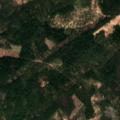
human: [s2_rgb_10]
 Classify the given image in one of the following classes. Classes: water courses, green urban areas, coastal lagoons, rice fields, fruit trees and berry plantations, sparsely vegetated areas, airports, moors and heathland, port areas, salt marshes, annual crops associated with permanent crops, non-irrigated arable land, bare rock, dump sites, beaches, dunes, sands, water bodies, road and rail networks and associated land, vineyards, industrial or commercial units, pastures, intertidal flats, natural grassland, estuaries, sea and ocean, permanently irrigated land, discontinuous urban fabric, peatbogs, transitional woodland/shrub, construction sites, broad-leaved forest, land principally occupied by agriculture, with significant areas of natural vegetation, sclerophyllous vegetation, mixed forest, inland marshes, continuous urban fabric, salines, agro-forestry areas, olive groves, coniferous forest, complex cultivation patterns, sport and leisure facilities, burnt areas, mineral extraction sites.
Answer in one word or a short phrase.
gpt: coniferous forest, mixed forest, transitional woodland/shrub